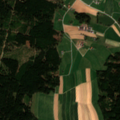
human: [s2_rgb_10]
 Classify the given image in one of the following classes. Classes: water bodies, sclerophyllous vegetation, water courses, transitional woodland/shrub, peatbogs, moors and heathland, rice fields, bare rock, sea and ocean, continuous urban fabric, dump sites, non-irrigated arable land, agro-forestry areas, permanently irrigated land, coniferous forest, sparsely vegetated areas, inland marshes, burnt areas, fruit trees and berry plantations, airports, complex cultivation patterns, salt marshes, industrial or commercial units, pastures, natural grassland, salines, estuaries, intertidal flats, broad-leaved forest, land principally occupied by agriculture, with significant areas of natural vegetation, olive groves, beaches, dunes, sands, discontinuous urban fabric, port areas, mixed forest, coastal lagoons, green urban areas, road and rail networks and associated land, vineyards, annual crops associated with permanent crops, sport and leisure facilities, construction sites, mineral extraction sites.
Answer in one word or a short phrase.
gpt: non-irrigated arable land, land principally occupied by agriculture, with significant areas of natural vegetation, coniferous forest